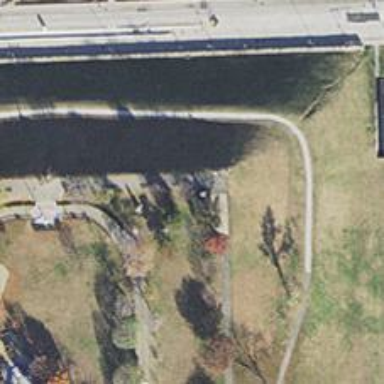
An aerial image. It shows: Memorial obelisk with historical significance.